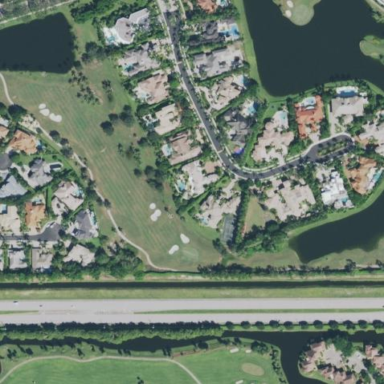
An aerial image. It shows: Golf course.